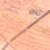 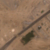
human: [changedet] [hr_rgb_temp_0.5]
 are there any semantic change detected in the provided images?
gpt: A garden has been edified below the street.